Question: How can I get label orientation as in the plot below:

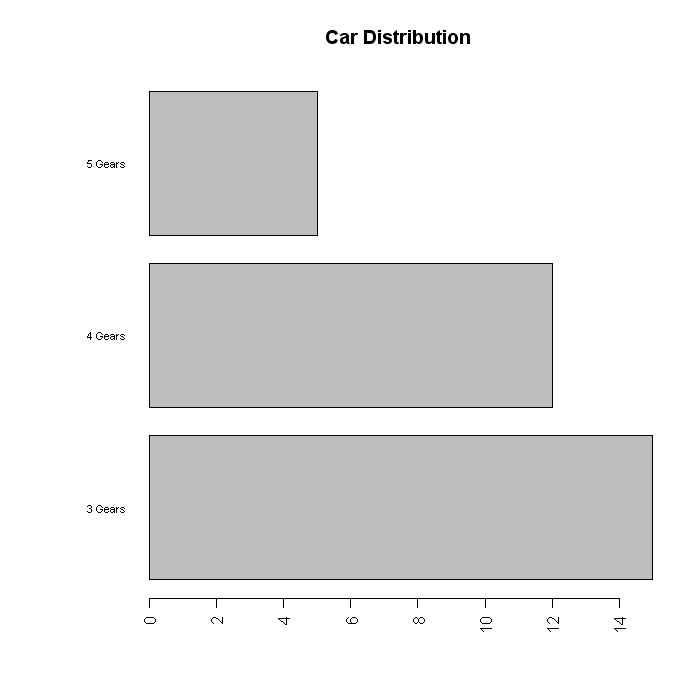
Answer: '''
barplot(c(3,2,1), horiz=TRUE, las=2, names.arg=c("three", "two", "one"))
'''